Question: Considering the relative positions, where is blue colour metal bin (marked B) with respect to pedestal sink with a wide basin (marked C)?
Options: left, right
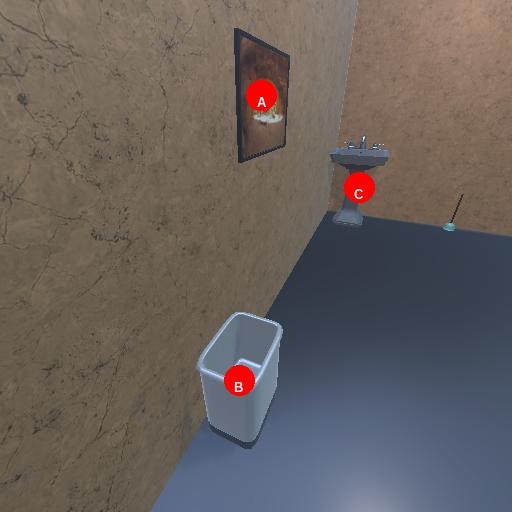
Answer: left